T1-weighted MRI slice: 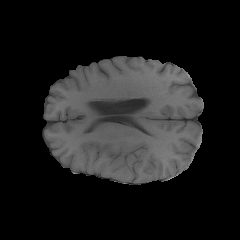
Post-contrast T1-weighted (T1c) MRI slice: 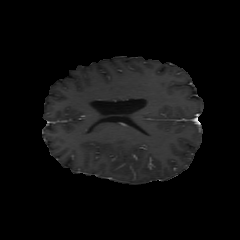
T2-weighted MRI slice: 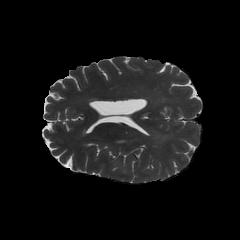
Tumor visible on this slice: yes